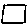
Label: square